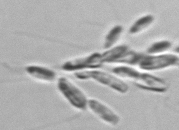
Label: Dinobryon